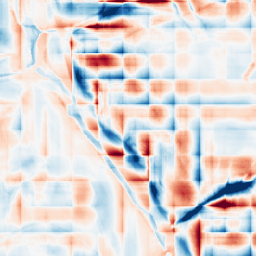
Category: wavelet
Decomposition family: wavelet_dwt
Decomposition parameters: wavelet: db2
level: 5
Upsampling method: bicubic
Upsampling parameters: scale: 4
Upsampling scale: 4